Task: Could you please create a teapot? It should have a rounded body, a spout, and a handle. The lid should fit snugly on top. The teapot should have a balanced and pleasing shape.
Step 246:
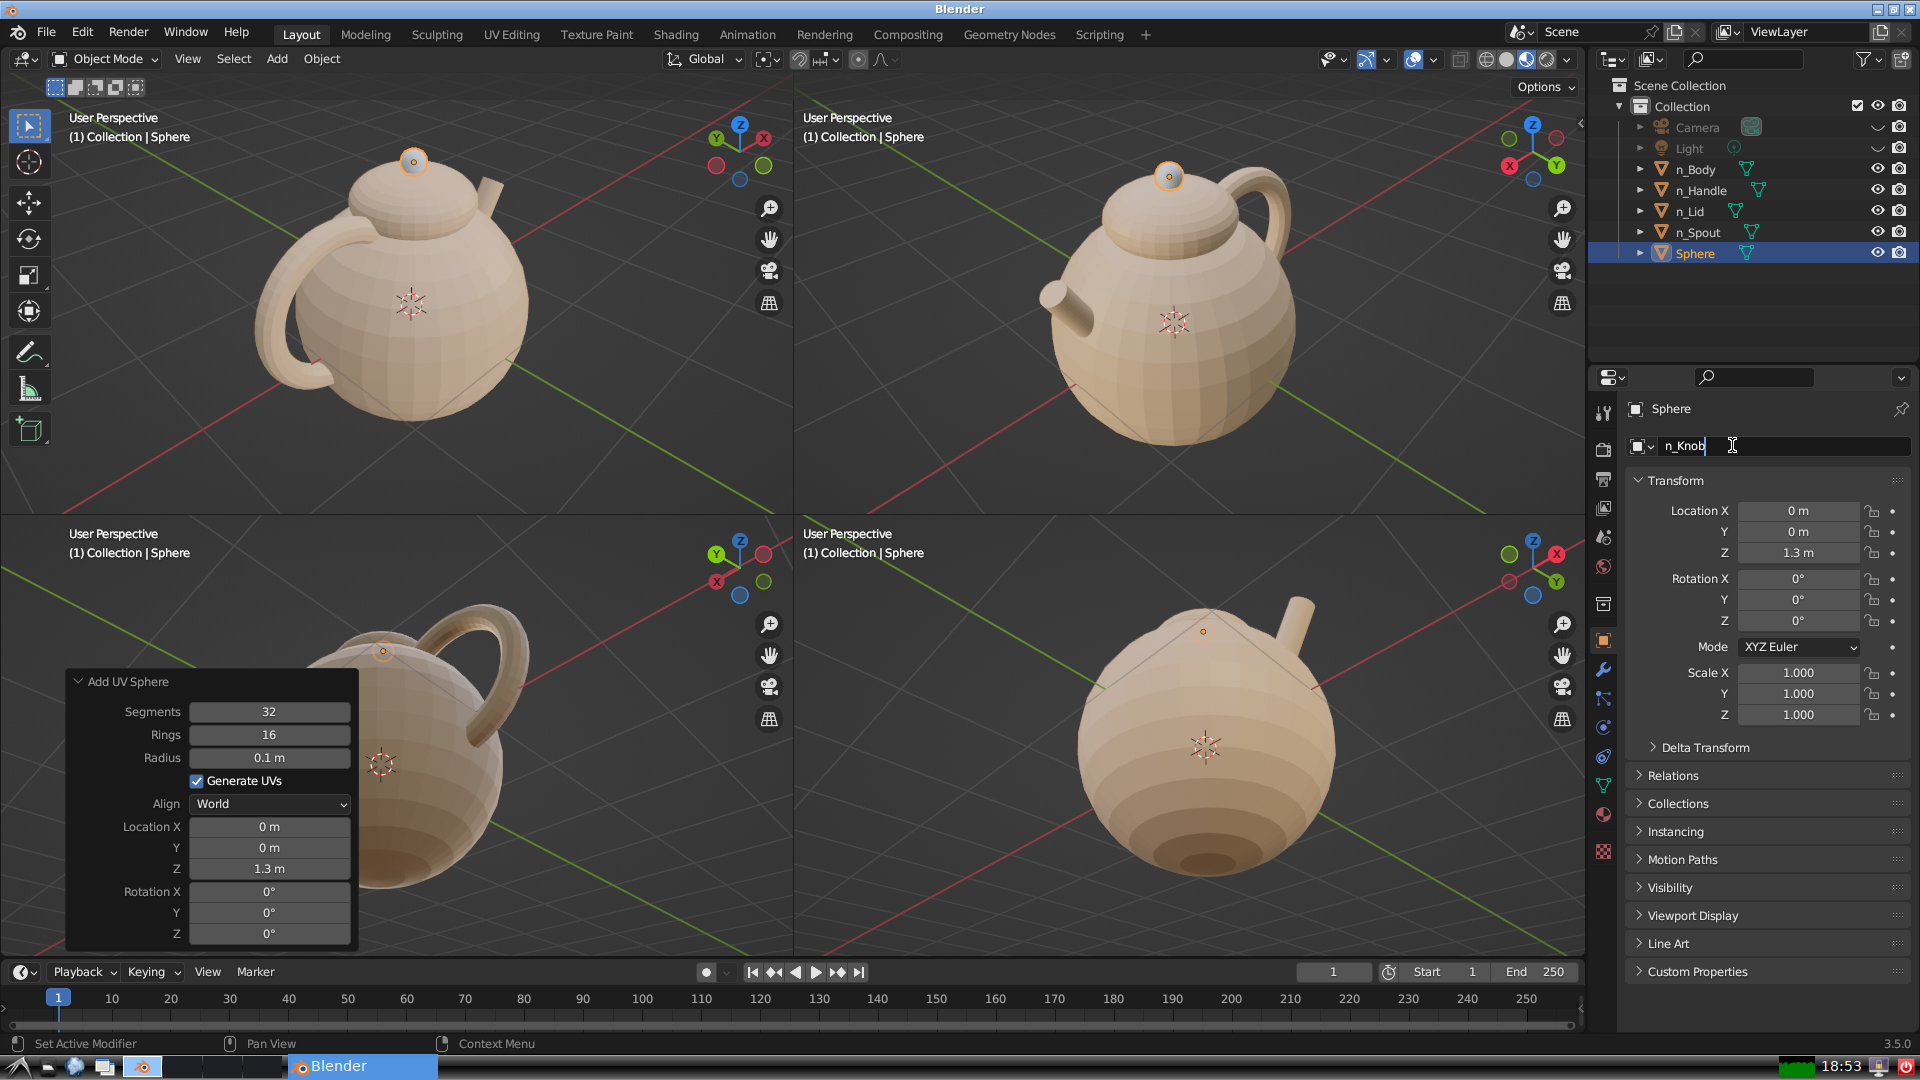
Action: {"key_press": ['Return']}